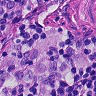
Metastatic tissue present: no